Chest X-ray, PA view. Patient: 23 years old, sex F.
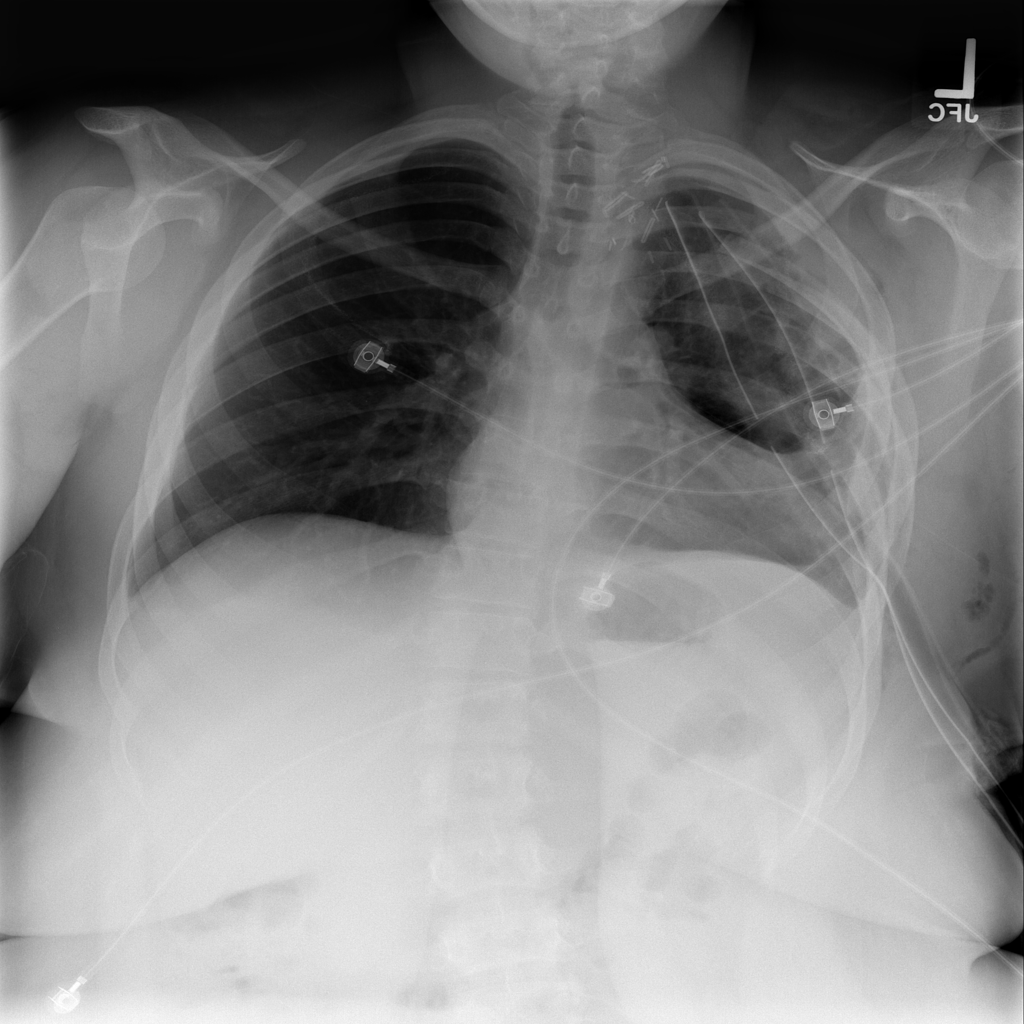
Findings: No Finding